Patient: sex F, age 61
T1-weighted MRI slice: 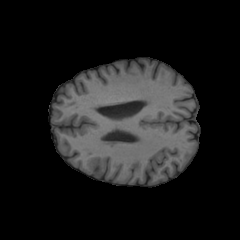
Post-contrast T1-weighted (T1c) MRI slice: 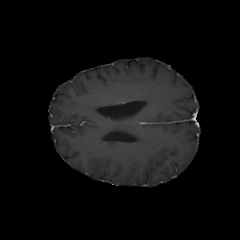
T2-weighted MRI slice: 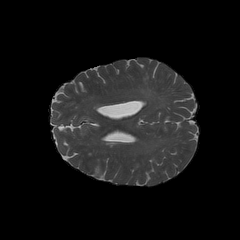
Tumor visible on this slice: no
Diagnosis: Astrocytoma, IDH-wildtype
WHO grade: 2